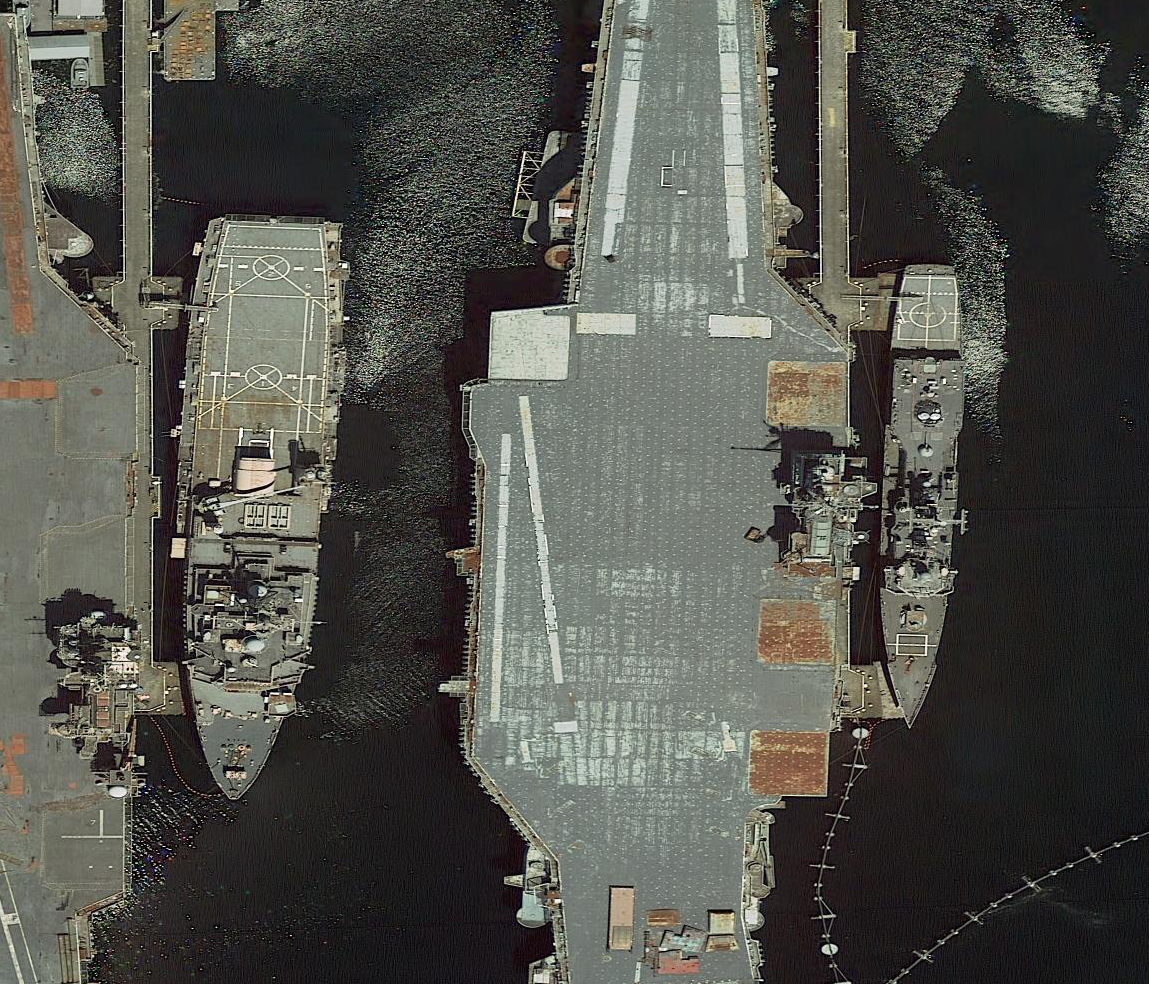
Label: aircraft_carrier